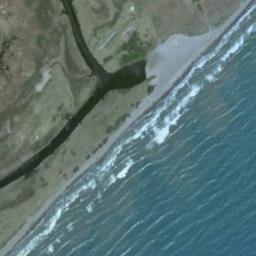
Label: beach